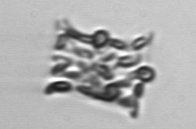
Label: Eucampia